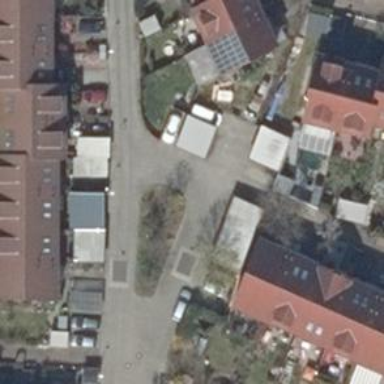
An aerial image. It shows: Paved living street.